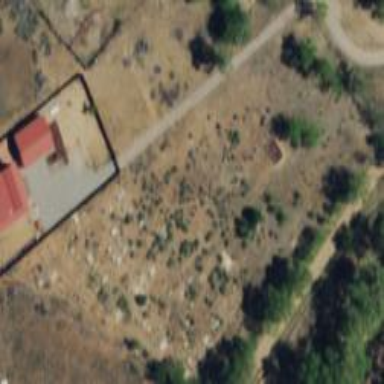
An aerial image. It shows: Cemetery.